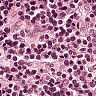
Metastatic tissue present: no